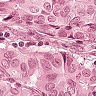
Metastatic tissue present: yes